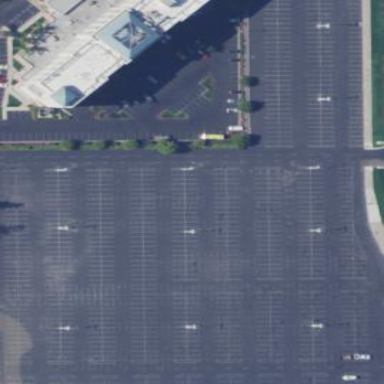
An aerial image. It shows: Parking area with surface.